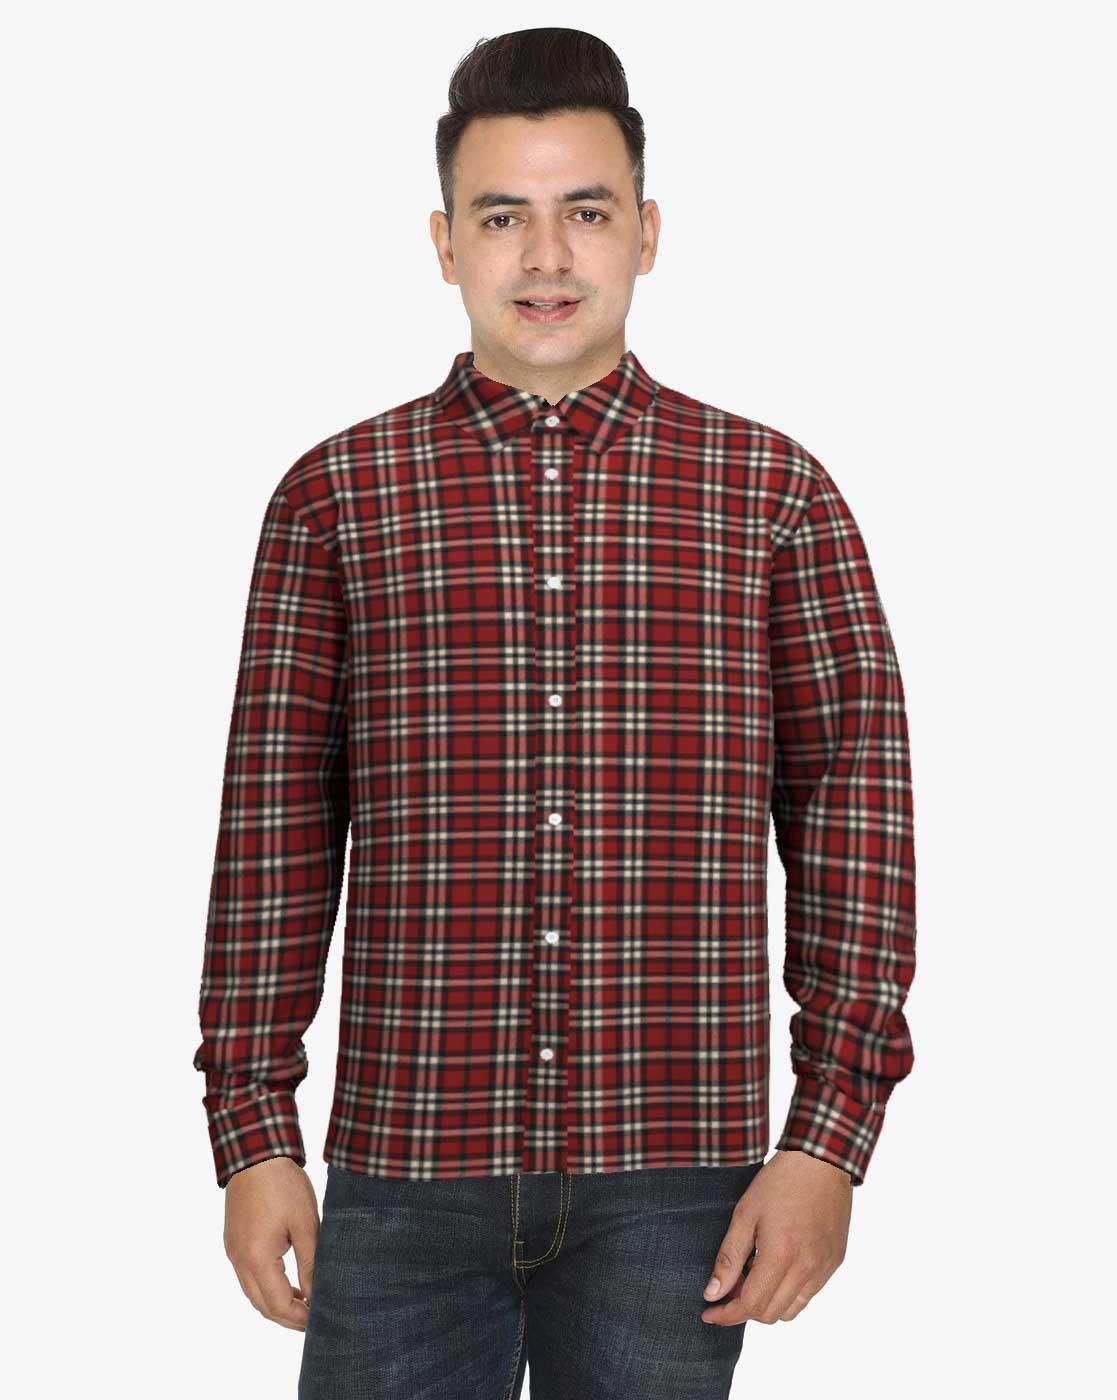
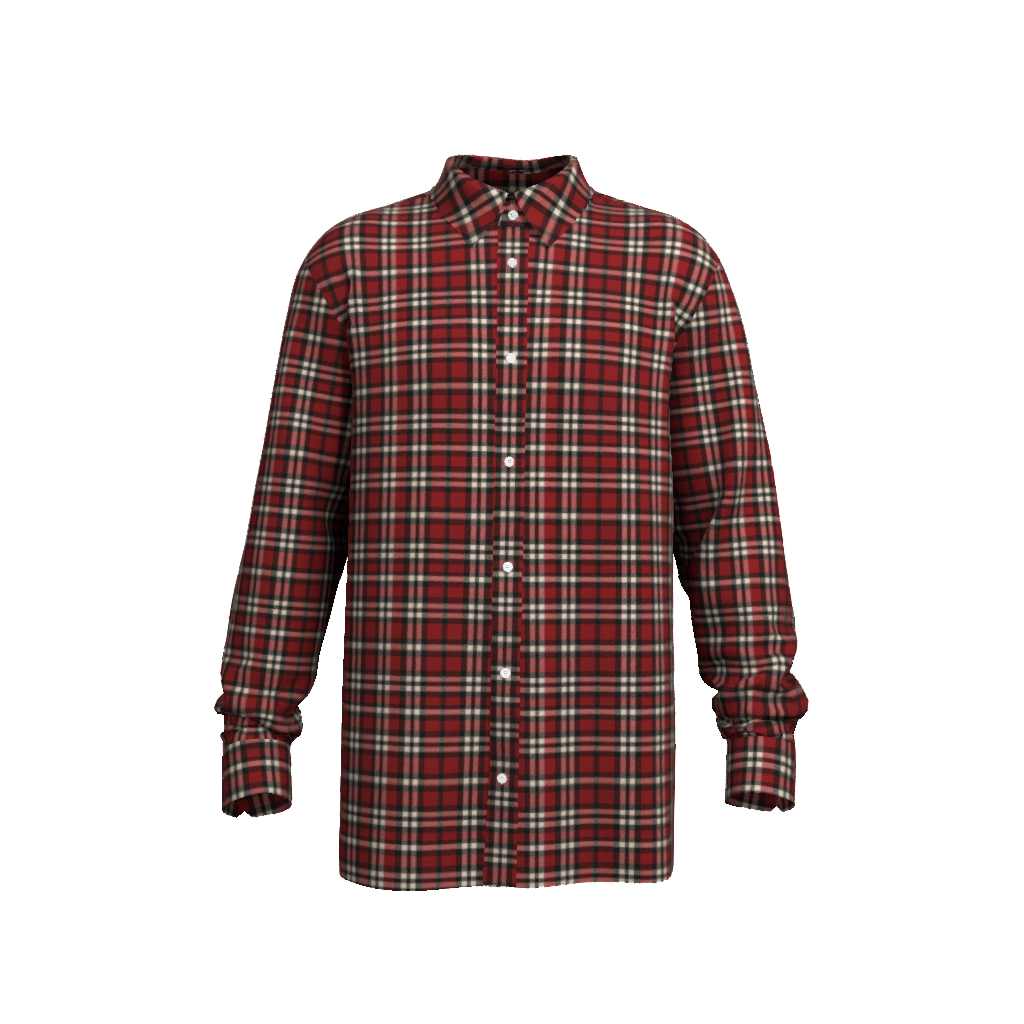
Clothing description: red regular fit plaid button up tee